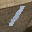
Label: 1